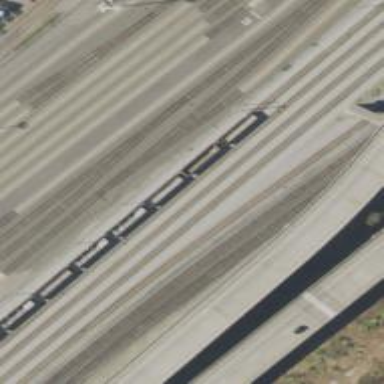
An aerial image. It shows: Railway yard in service.